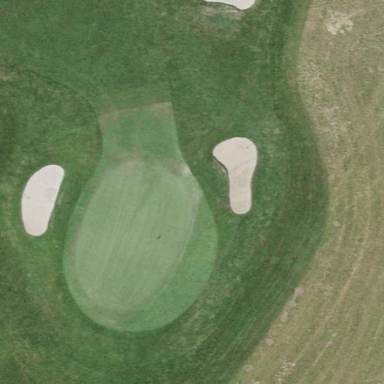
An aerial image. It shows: Golf green.